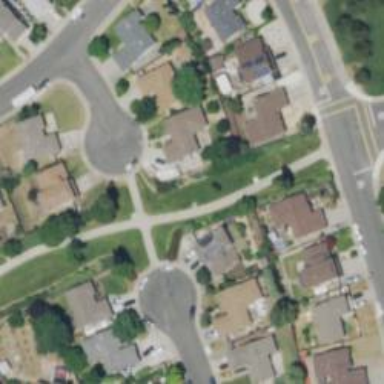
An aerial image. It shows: Footway.